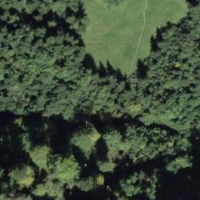
EUNIS habitat code: 23
Species observed at this site:
Pimpinella major